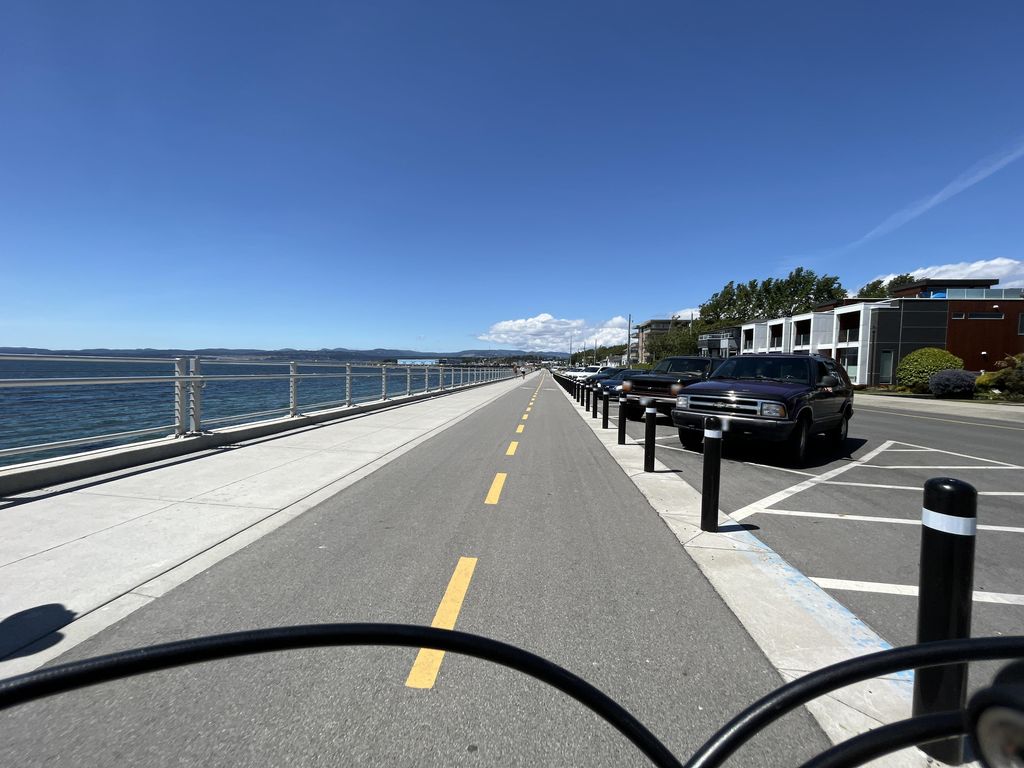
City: victoria